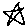
Label: star